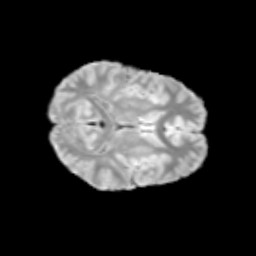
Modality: T2w
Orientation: axial
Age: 13
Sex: male
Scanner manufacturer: siemens
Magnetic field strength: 3 T
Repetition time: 3.8 s
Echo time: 0.07 s